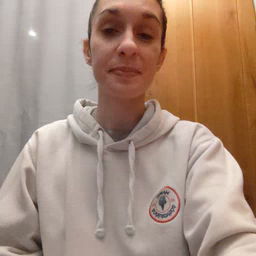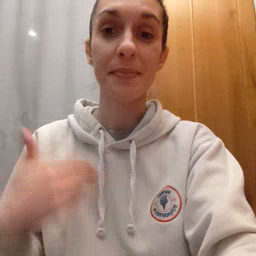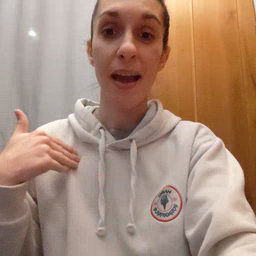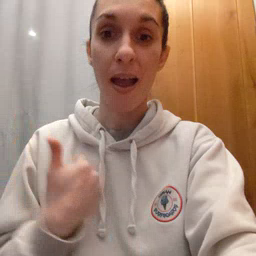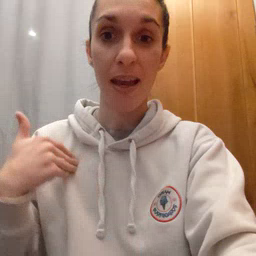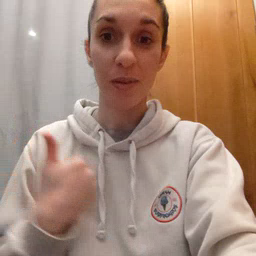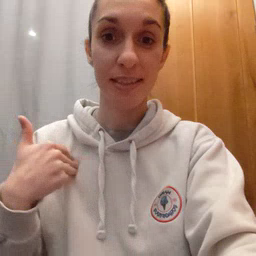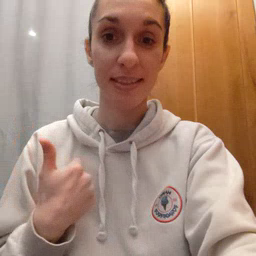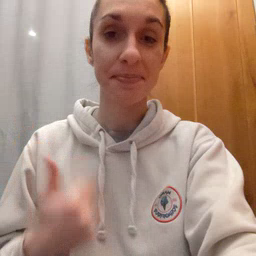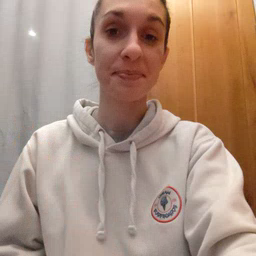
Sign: animal